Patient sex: M
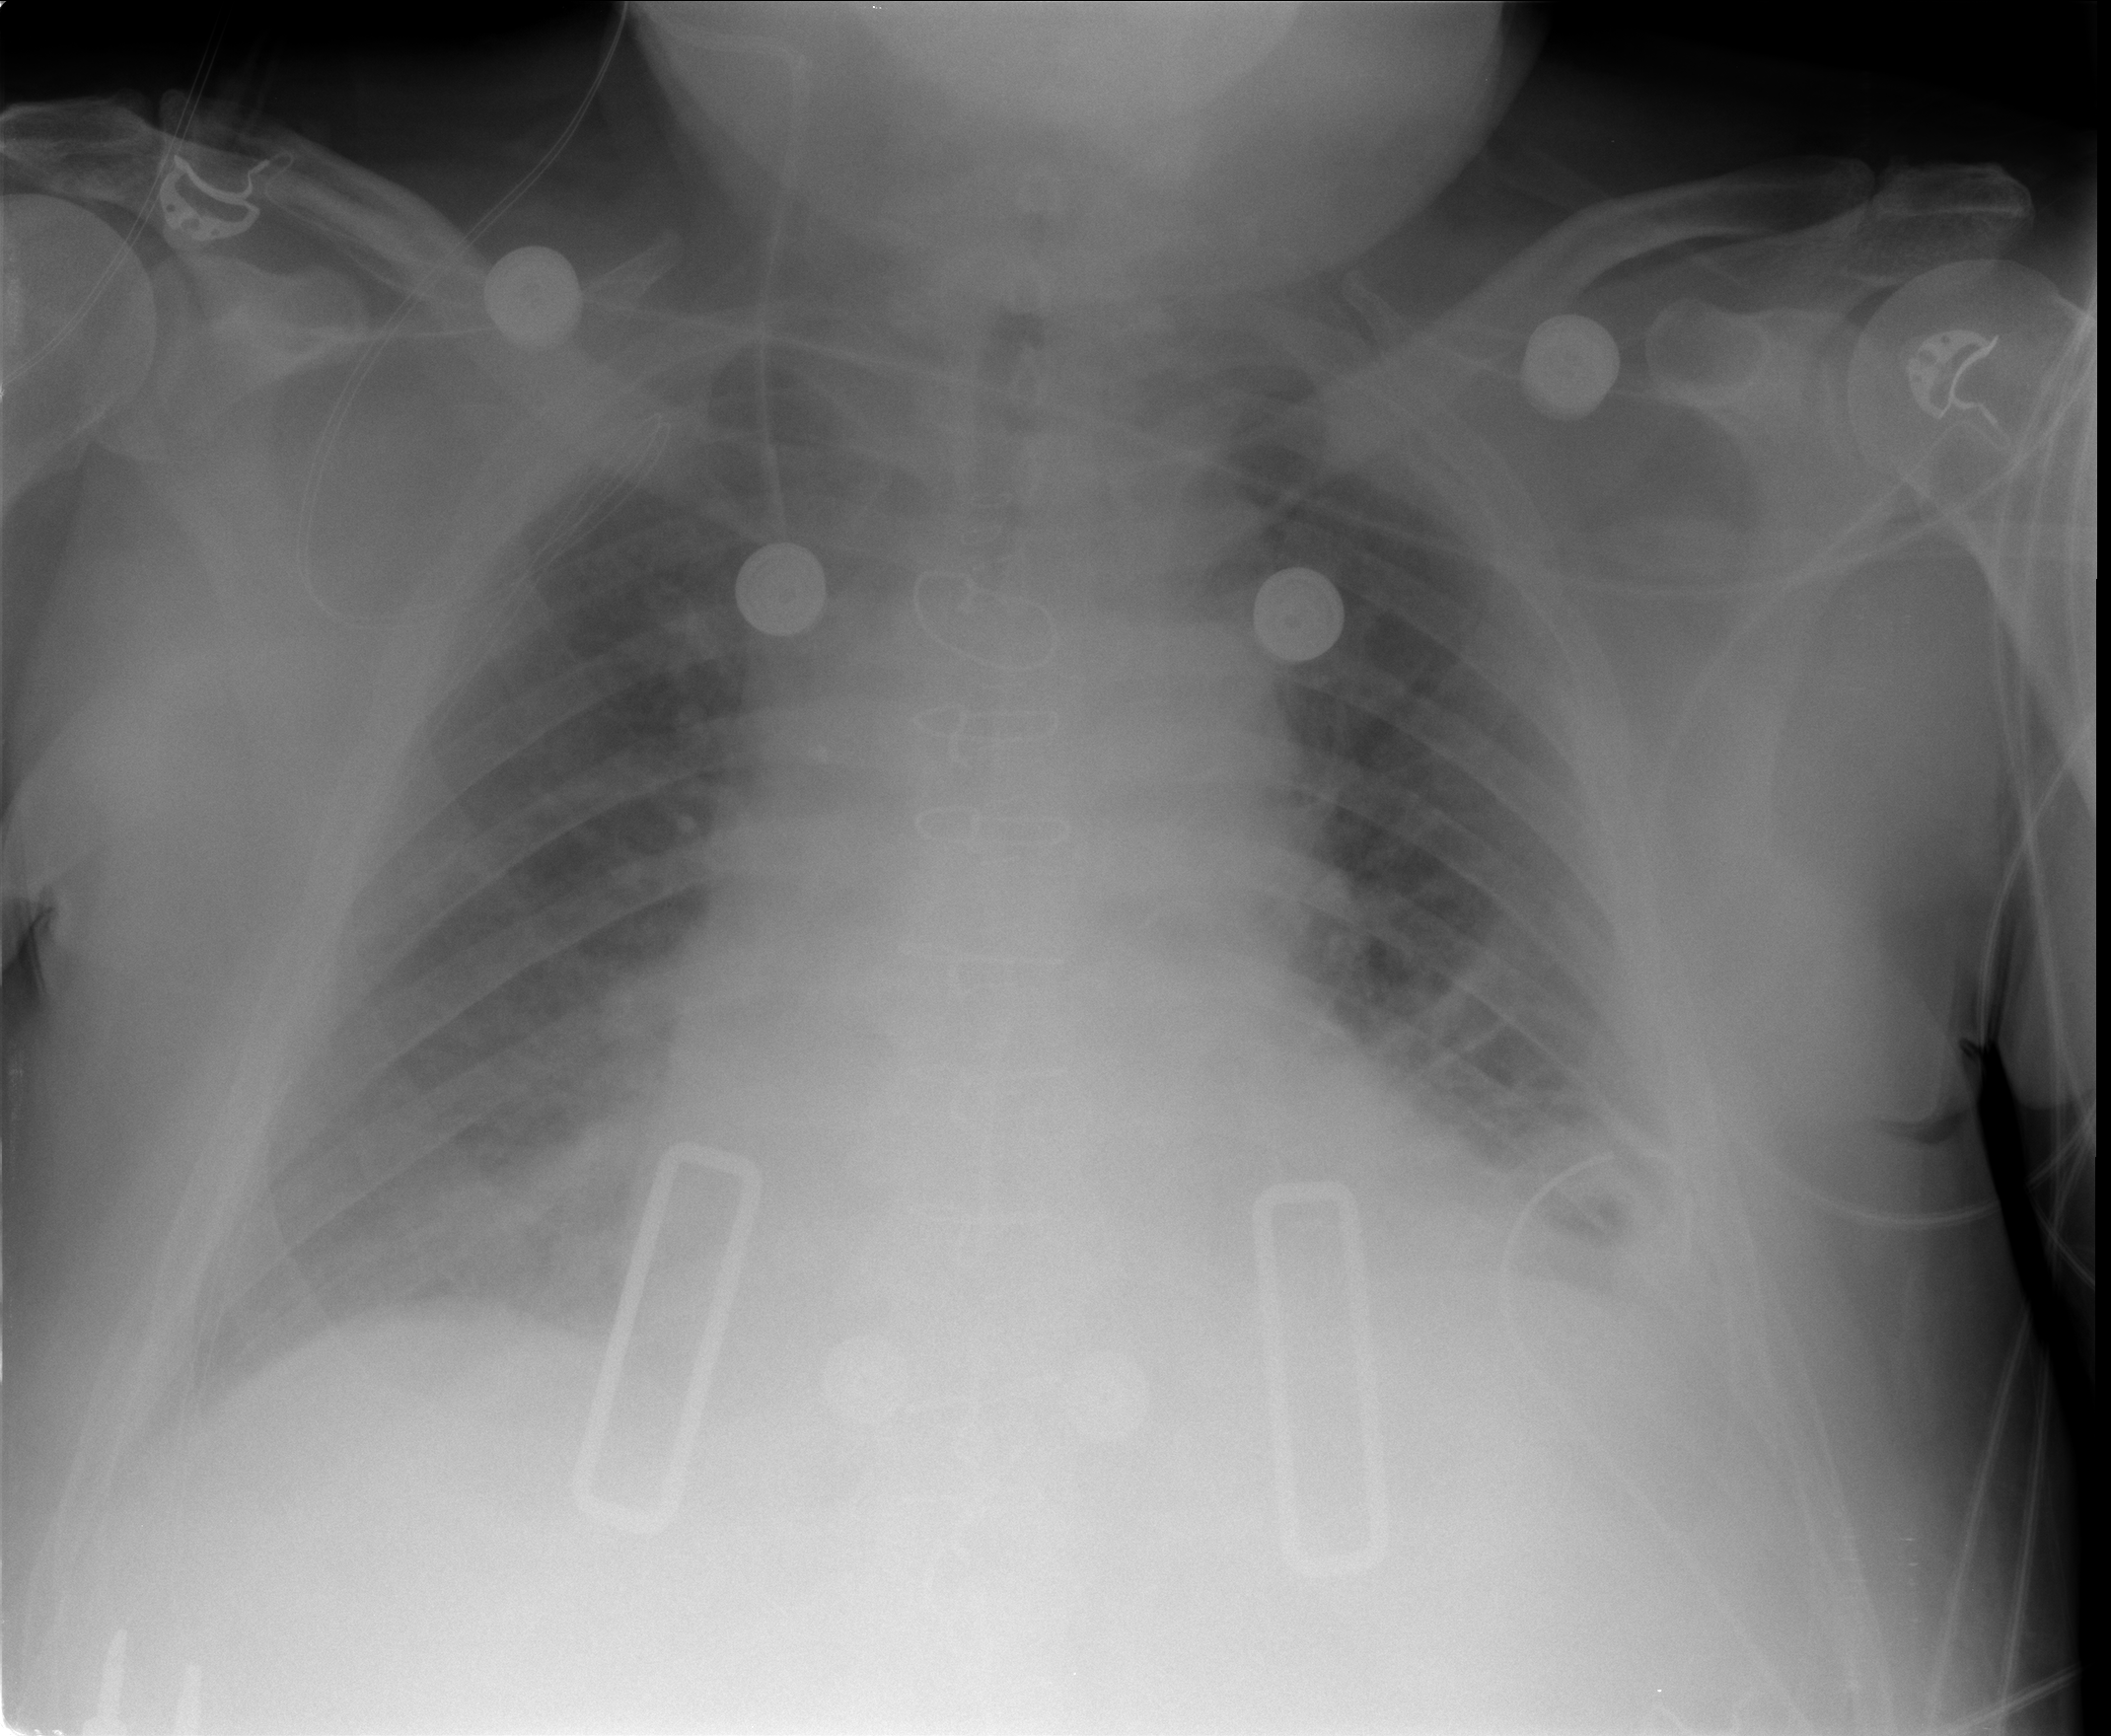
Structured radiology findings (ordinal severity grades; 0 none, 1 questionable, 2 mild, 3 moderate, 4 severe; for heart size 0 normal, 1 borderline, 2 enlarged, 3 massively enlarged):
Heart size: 2
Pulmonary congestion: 2
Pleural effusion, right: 0
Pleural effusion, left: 2
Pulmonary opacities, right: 0
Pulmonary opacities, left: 0
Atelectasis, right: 0
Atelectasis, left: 2